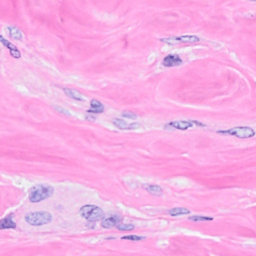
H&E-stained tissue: Breast